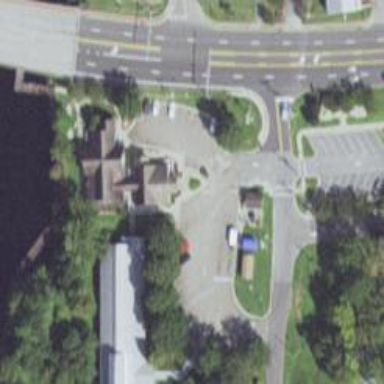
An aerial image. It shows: Rest area on the road.